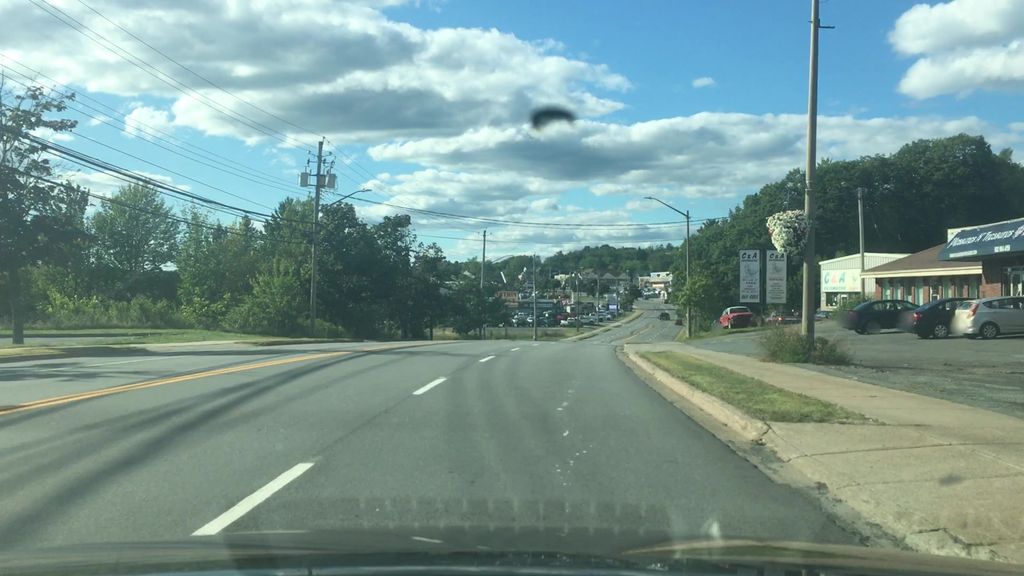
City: halifax